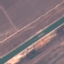
Land use / land cover: River